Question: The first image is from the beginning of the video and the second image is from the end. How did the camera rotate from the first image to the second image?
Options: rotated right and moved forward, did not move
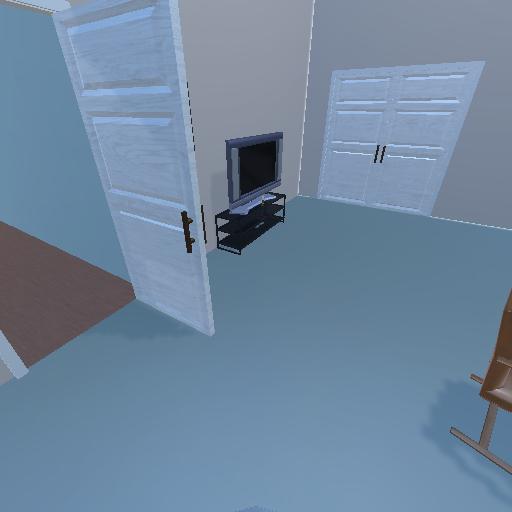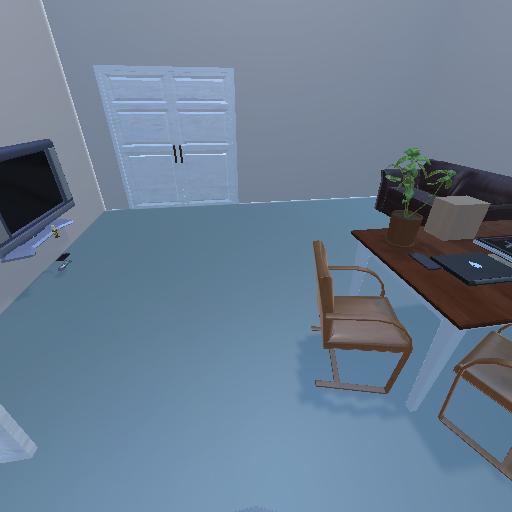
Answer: rotated right and moved forward